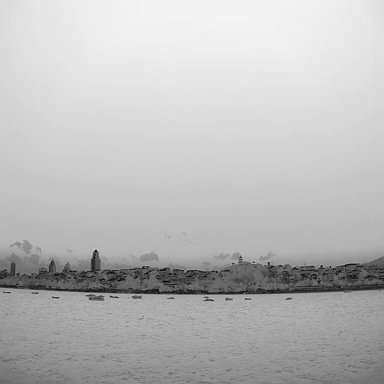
There are ten bulk_carriers in the infrared image.